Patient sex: M
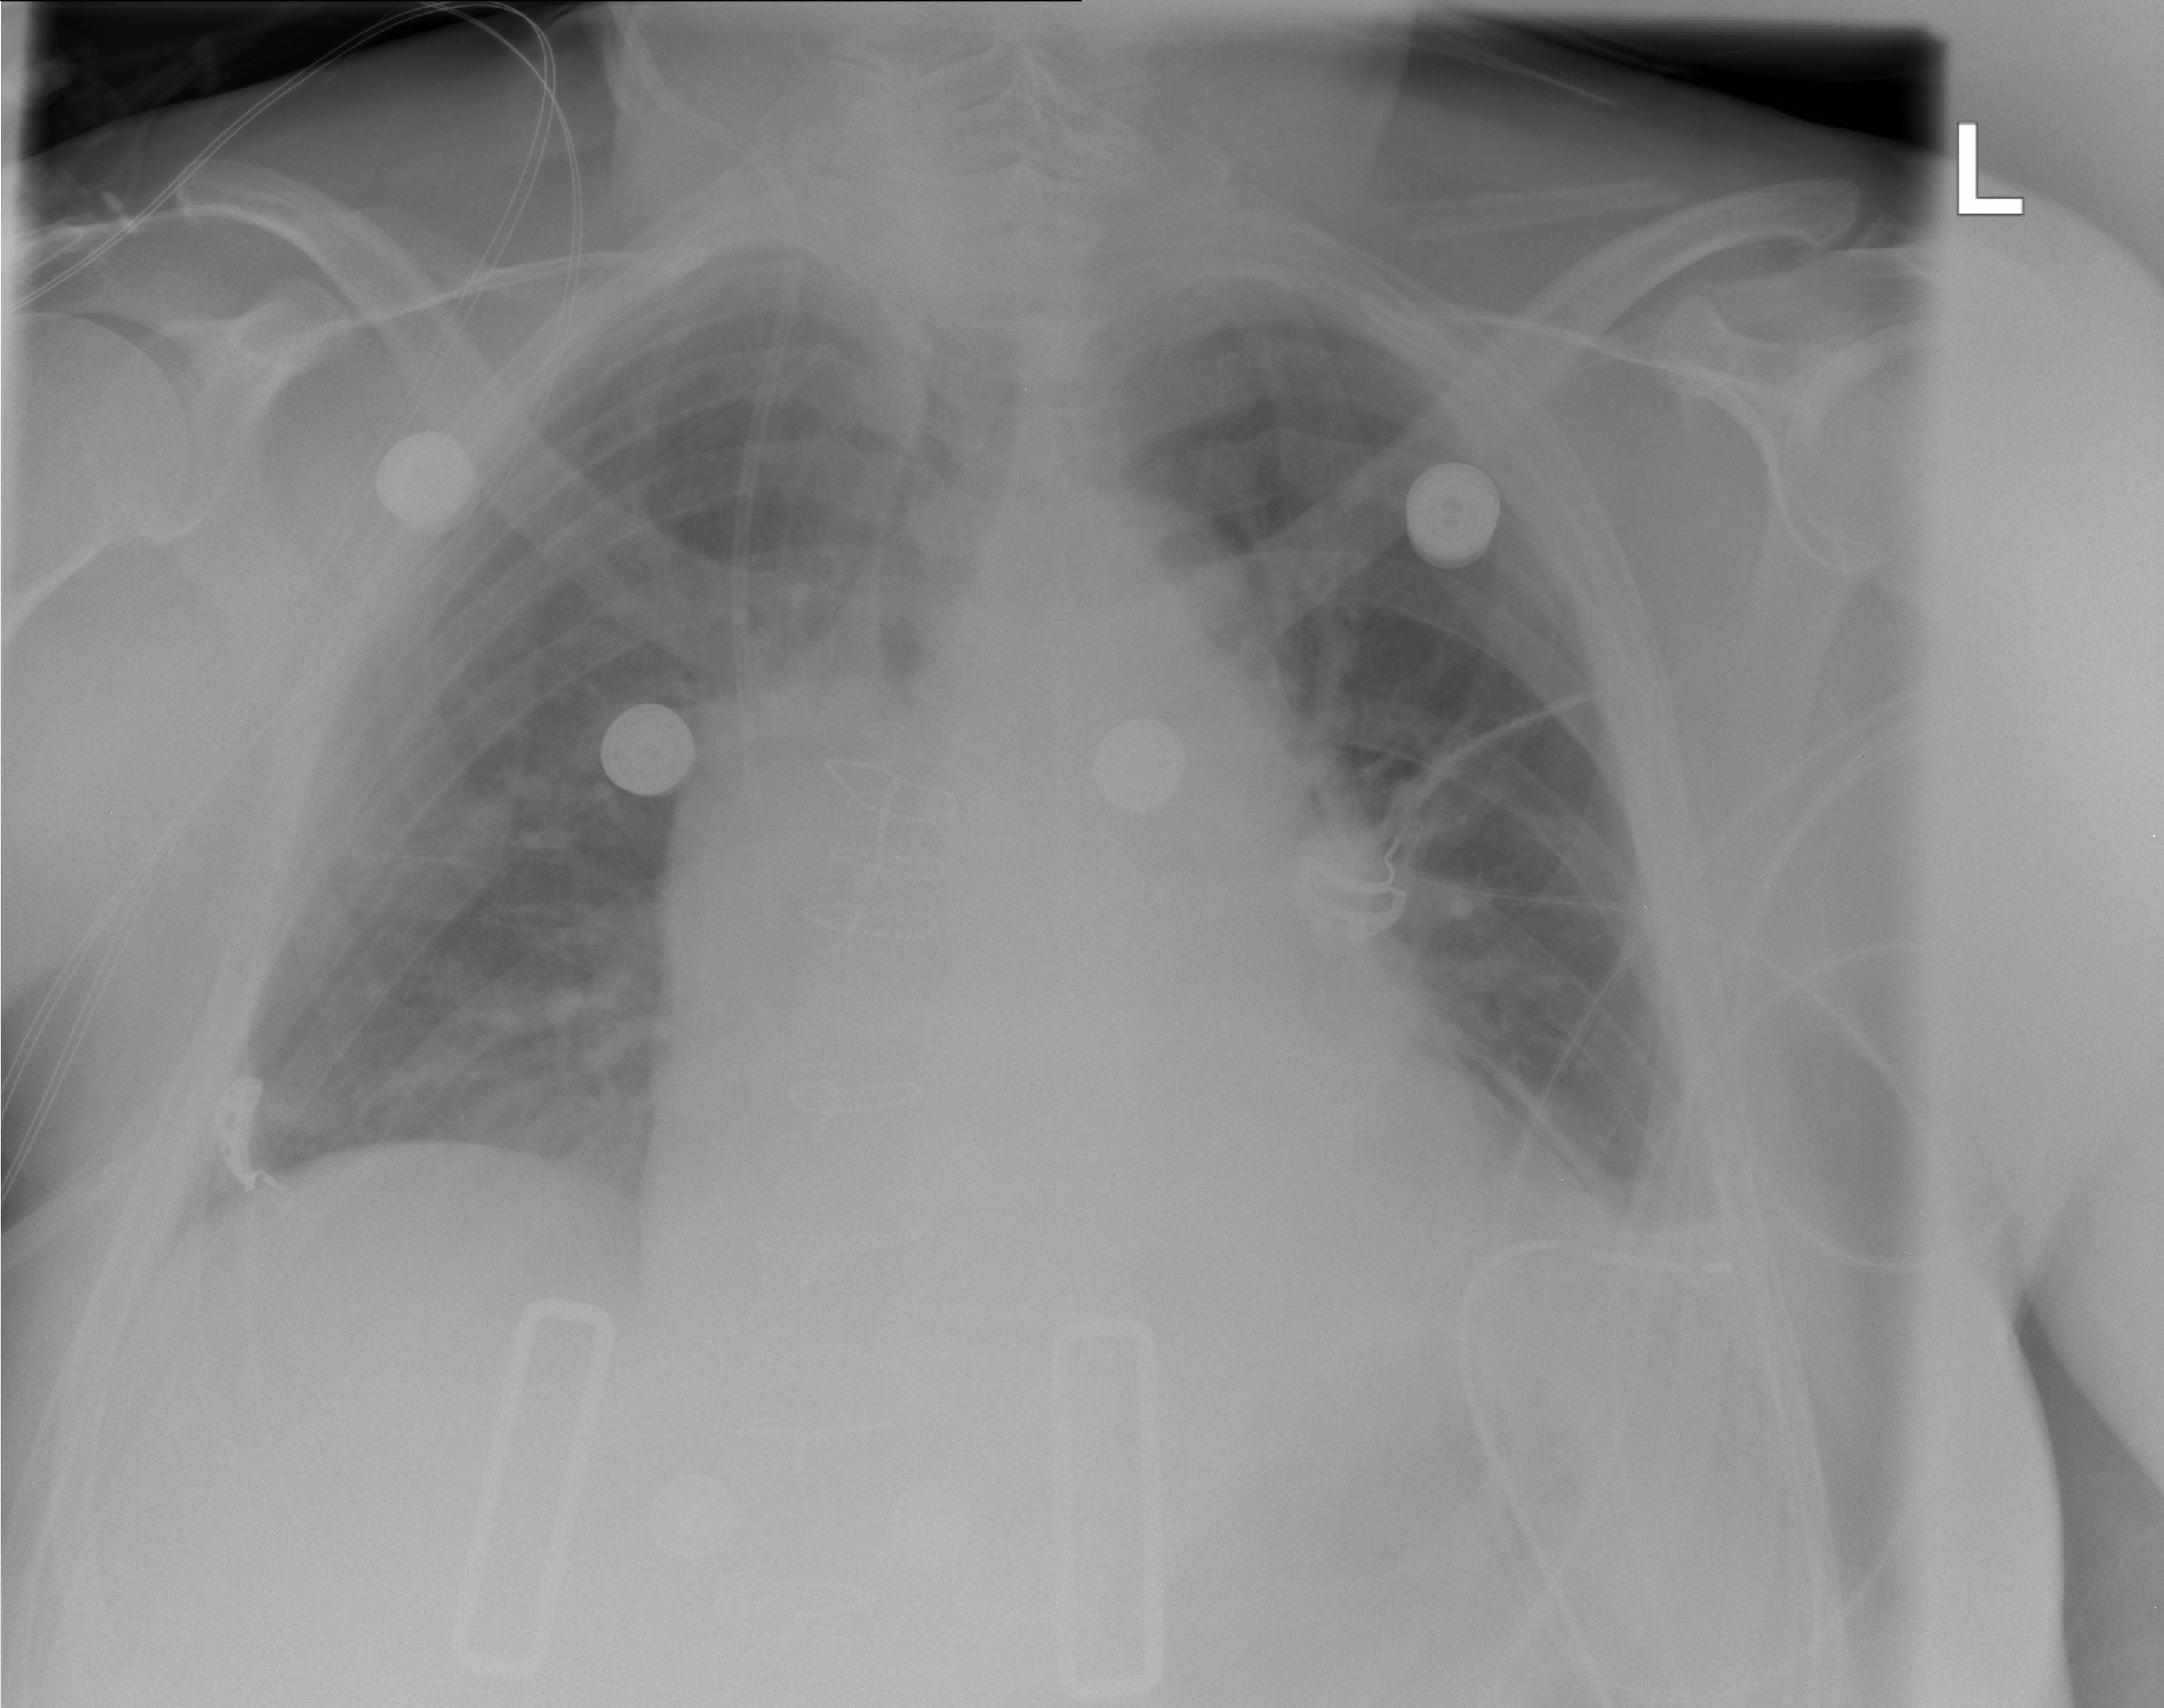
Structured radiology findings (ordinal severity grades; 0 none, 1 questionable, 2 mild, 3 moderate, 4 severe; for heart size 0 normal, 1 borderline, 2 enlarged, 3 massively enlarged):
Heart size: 2
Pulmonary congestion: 2
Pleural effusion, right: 0
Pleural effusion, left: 2
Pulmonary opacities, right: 0
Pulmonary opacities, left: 2
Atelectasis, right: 0
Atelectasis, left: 2